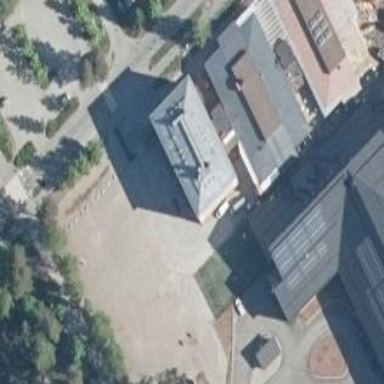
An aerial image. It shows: School building.